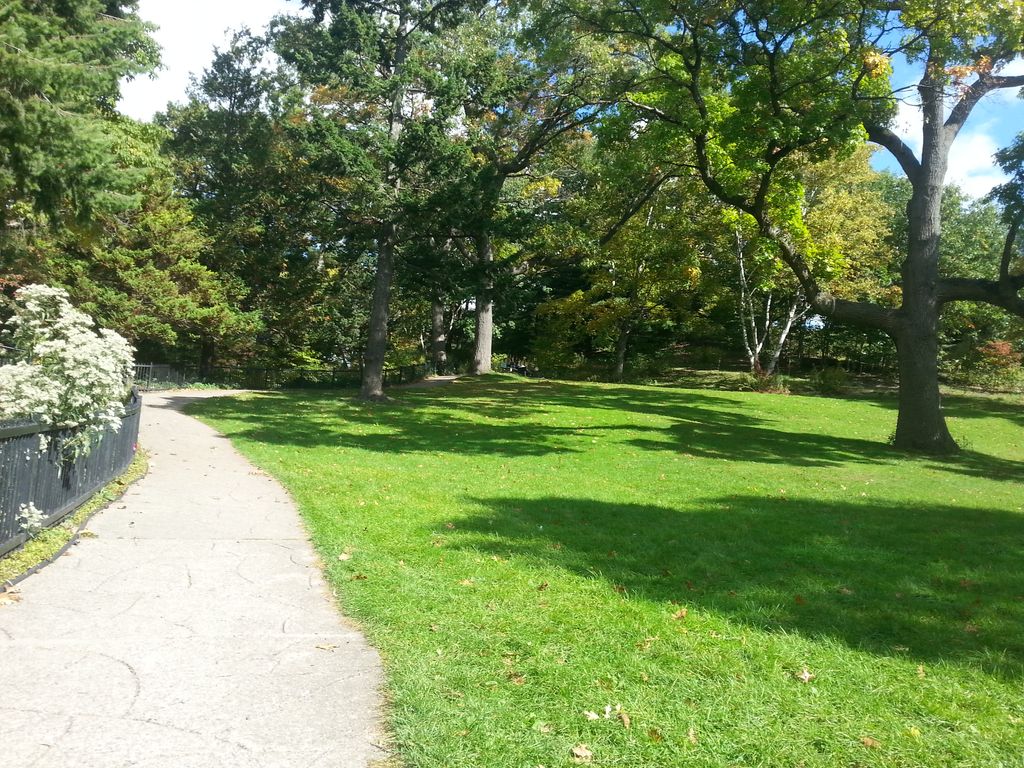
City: toronto